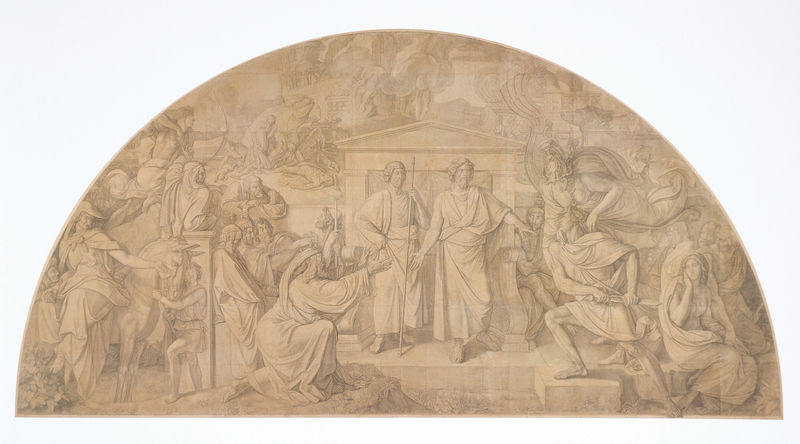
Titel: Die Versammlung der Griechen und der Zorn des Achill
Künstler: Peter Cornelius
Standort: Berlin
Institution: Alte Nationalgalerie
Schlagwörter: angriff, feuer, gemälde, gott, gruppe, hand, himmel, kampf, mann, schatten, umhang, weiß, wolken, bäume, frauen, gelb, komposition, landschaft, menschen, ocker, sand, sitzen, braun, frau, grau, hintergrund, kreide, mitte, männer, orange, pfeiler, schwarz, skizze, symbol, säule, vordergrund, zeichnung, haus, tier, wolke, beige, leute, menge, versammlung, bart, architektur, blass, falten, mensch, sockel, stehen, stein, hände, kirche, qualm, rauch, gewand, haare, stehend, gewänder, locken, esel, fliegen, kreis, pferd, reiter, rund, stock, engel, relief, schiff, papier, bogen, stab, studie, hellbraun, giebel, vergilbt, grisaille, weisshöhung, figuren, rundbogen, romantik, brand, treppe, lanze, sitzende, robe, stufe, stufen, plastik, zeigen, nazarener, antike, münchen, scheibe, radierung, stich, künstler, schwert, knien, soldat, waffe, helm, herrscher, beten, entwurf, mythologie, göttin, rom, halbkreis, halbrund, karton, segmentbogen, fries, christus, grab, antik, götter, toga, griechisch, dolch, griechenland, repräsentation, historismus, präraffaeliten, umhänge, tempel, speer, deuten, arkadien, verehrung, schütze, anbetung, auszug, bitte, tunika, helden, biblisch, drama, pfeil, rötel, antikisch, bitten, kniefall, römisch, athen, klassisch, drohen, historisch, göttinnen, lünette, supraporte, togen, kniende, bogenfeld, raffael, versammelt, cornelius, romantiker, anbetung verehrung, antiken, flügelschuhe, grisail, grissaile, platons schule, schule von athen, ausgebleicht, mythgologie, halbund, himmelspforte, sepia, halbbogen